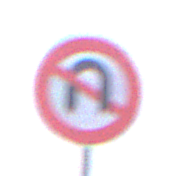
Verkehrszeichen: VerbotWenden
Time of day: SunriseSunset
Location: Outdoor (Nature)
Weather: Overcast
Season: NotSpecified
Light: Natural